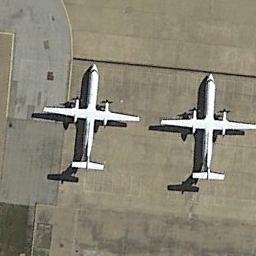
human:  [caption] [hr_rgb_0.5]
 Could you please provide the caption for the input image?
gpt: Two adjacent planes parked on the airport .

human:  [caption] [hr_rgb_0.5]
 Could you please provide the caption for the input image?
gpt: There are two planes of the same size in a clearing .

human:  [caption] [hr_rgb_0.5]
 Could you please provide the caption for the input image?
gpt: Two white planes parked on the brown ground .

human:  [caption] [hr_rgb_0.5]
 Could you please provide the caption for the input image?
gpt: Two airplanes are parked on the runway .

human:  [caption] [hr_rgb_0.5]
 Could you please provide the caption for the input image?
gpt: Two planes are in the parking lot .